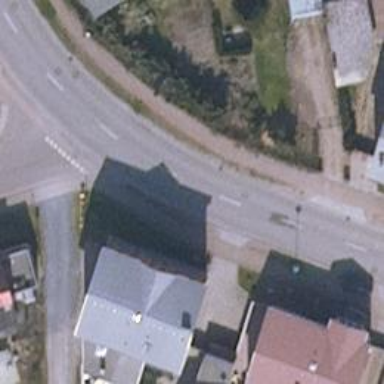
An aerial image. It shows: Secondary road with asphalt surface.